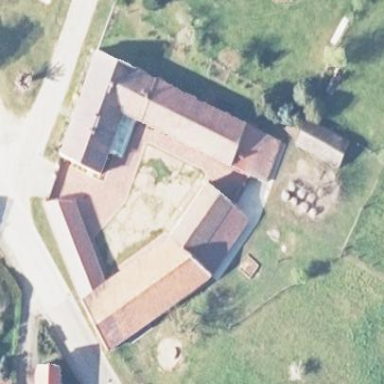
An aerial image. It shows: Stable building.